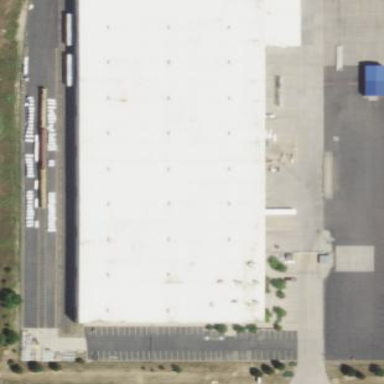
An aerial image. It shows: Warehouse.